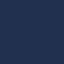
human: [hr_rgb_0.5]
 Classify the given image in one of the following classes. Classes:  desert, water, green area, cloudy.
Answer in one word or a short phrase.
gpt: water